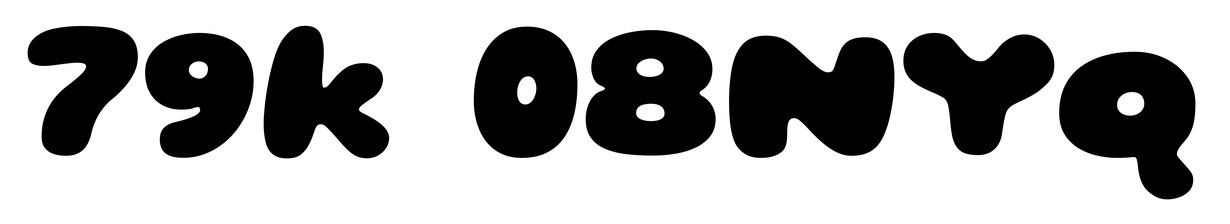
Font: Gluten_Black